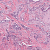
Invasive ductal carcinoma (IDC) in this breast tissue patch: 1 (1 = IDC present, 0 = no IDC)